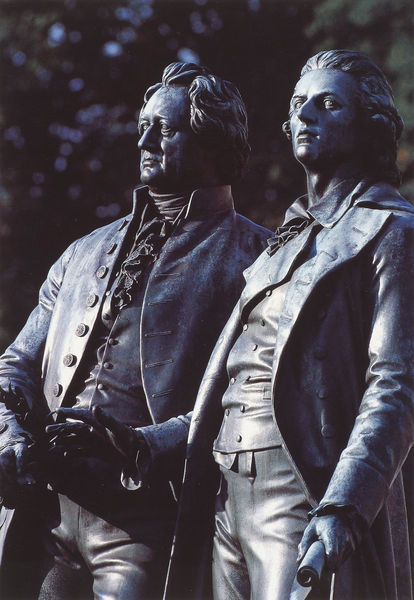
Titel: Goethe-Schiller-Denkmal als Doppelstandbild
Künstler: Ernst Rietschel
Standort: Weimar (EU - D - Thüringen)
Schlagwörter: mann, elegant, frisuren, männer, schwarz, blick, park, herren, rock, gesichter, jacke, jung, blicke, halten, kleidung, kragen, stehen, stein, haare, mantel, knopf, stock, garten, skulptur, statue, perücke, frack, nasen, dichter, büste, metall, deutsch, bauch, bronze, klediung, edel, knöpfe, weste, denkmal, weimar, literatur, schiller, mäntel, rolle, statuen, mittelalter, schwaru, schriftrolle, freundschaft, brüder, goethe, guss, knop, edelmetall, pergamentrolle, komponisten, frak, elegan, gebr. grimm, göthe schi8ller, schillder, gürrel